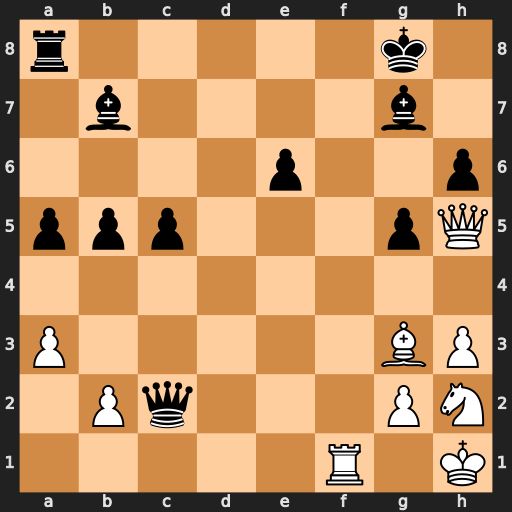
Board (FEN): r5k1/1b4b1/4p2p/ppp3pQ/8/P5BP/1Pq3PN/5R1K
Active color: w
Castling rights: -
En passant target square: -
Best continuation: Qf7+ Kh8 Qxb7